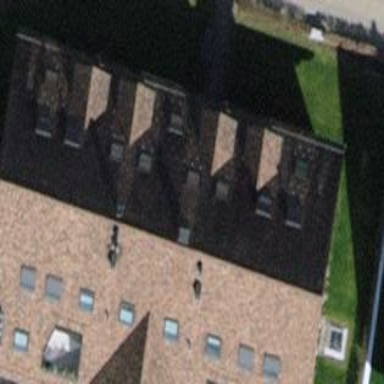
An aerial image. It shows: Apartments building with tiled roof.